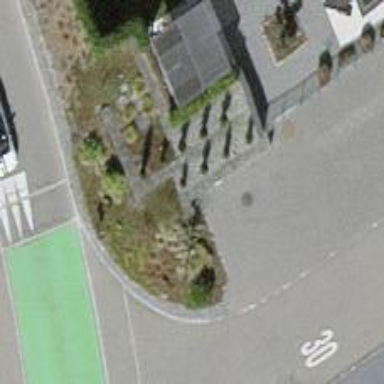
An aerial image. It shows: Bus stop with platform for public transport.